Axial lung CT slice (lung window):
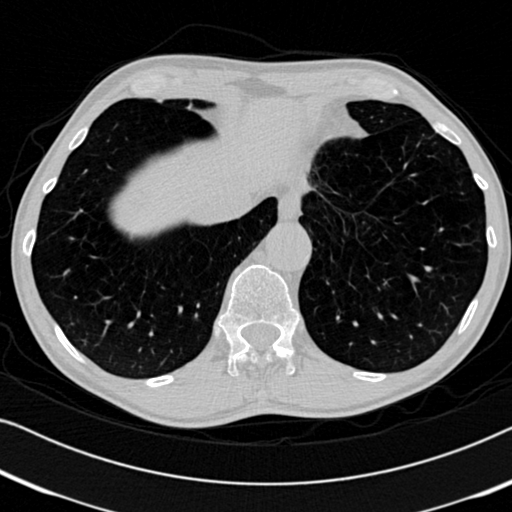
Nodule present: no